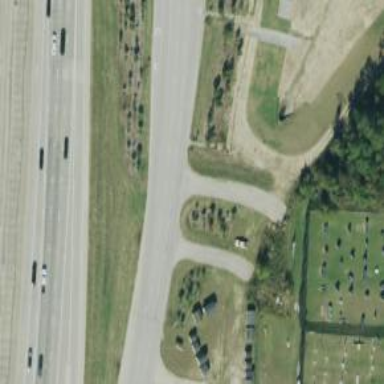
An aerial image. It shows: Secondary road with frontage road.